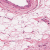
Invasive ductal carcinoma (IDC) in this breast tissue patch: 0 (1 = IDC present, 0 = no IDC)